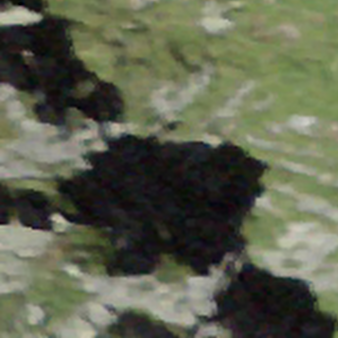
Label: other